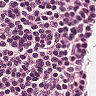
Metastatic tissue present: no